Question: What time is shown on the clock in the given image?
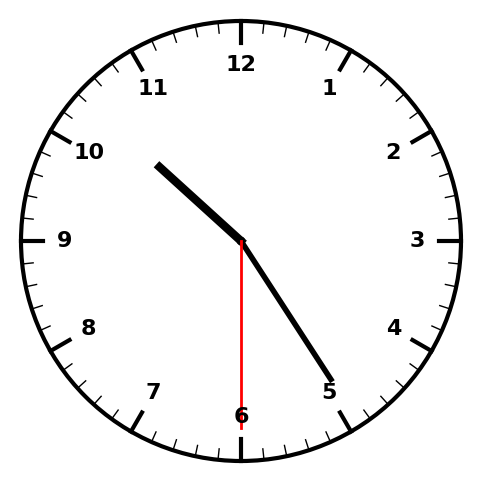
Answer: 10:24:30